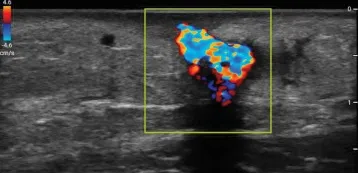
In long axis.
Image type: radiology (ultrasound)